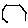
Label: hexagon